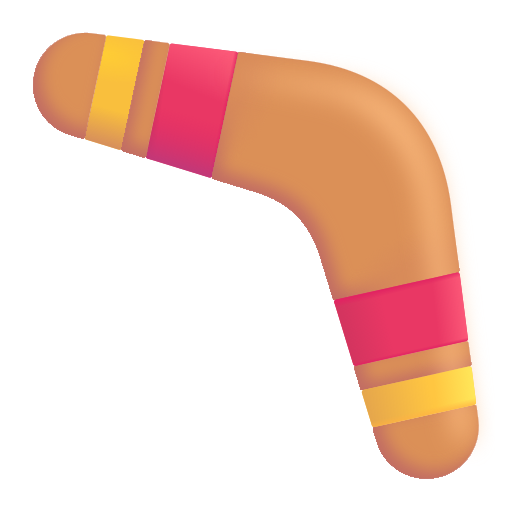
boomerang color